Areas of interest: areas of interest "Su Station Public Ground Parking Lot"
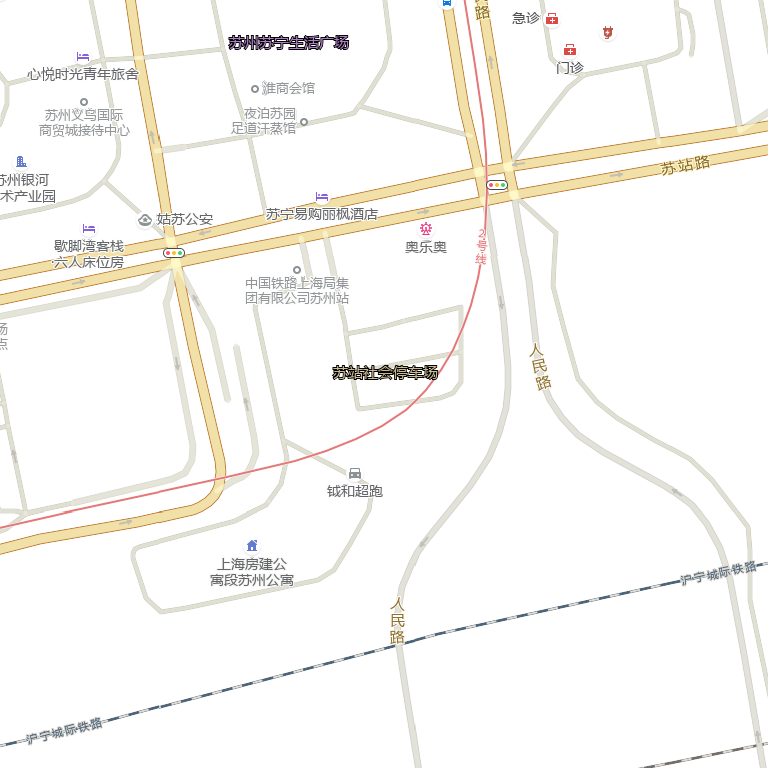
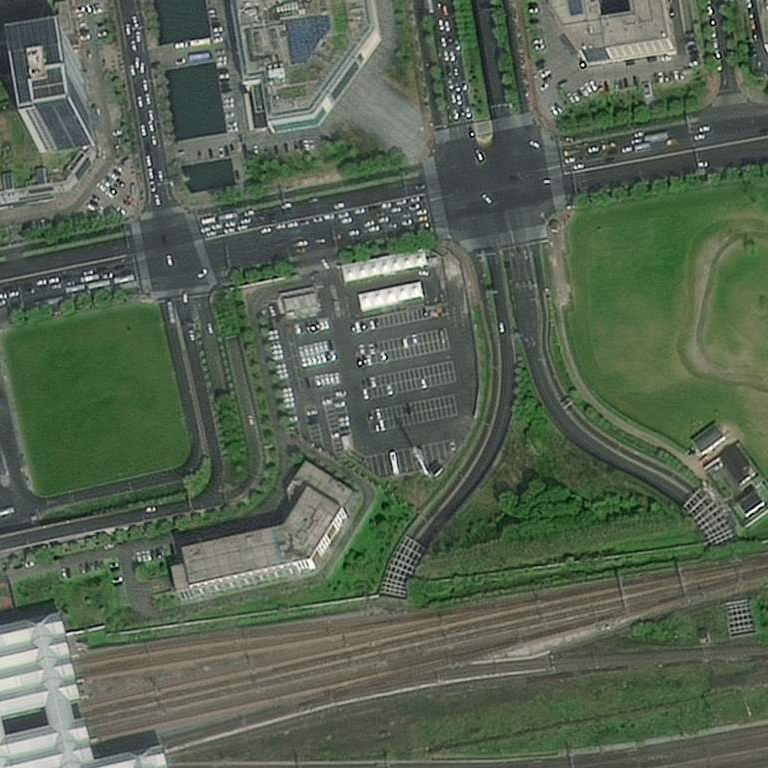